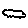
Label: cloud